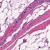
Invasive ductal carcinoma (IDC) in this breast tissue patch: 0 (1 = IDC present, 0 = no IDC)